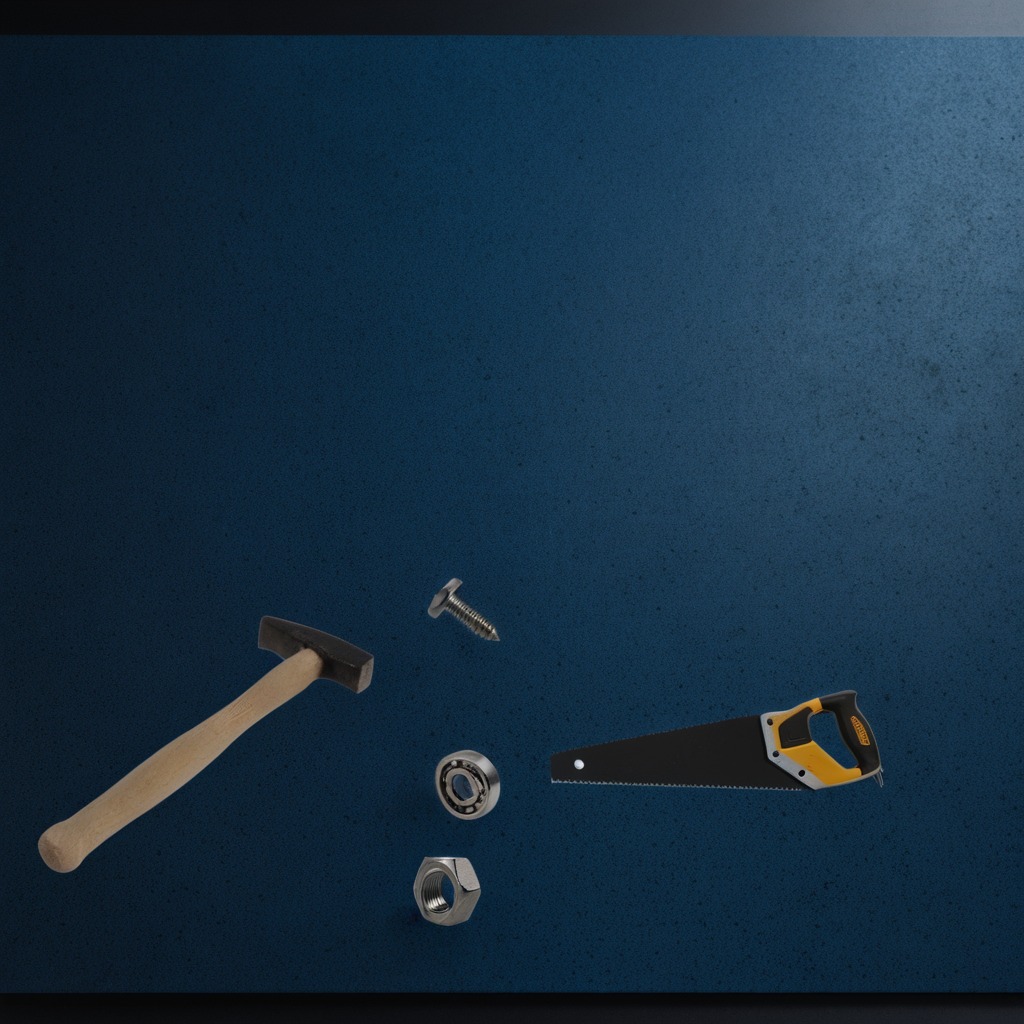
A ball bearing, a hammer, a machine screw, a handheld metal saw, and a metal nut are lying on the granite tabletop.